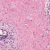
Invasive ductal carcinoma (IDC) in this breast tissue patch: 1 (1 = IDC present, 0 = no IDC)